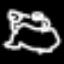
Label: frog